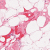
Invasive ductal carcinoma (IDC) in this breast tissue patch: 0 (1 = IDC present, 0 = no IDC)